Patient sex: M
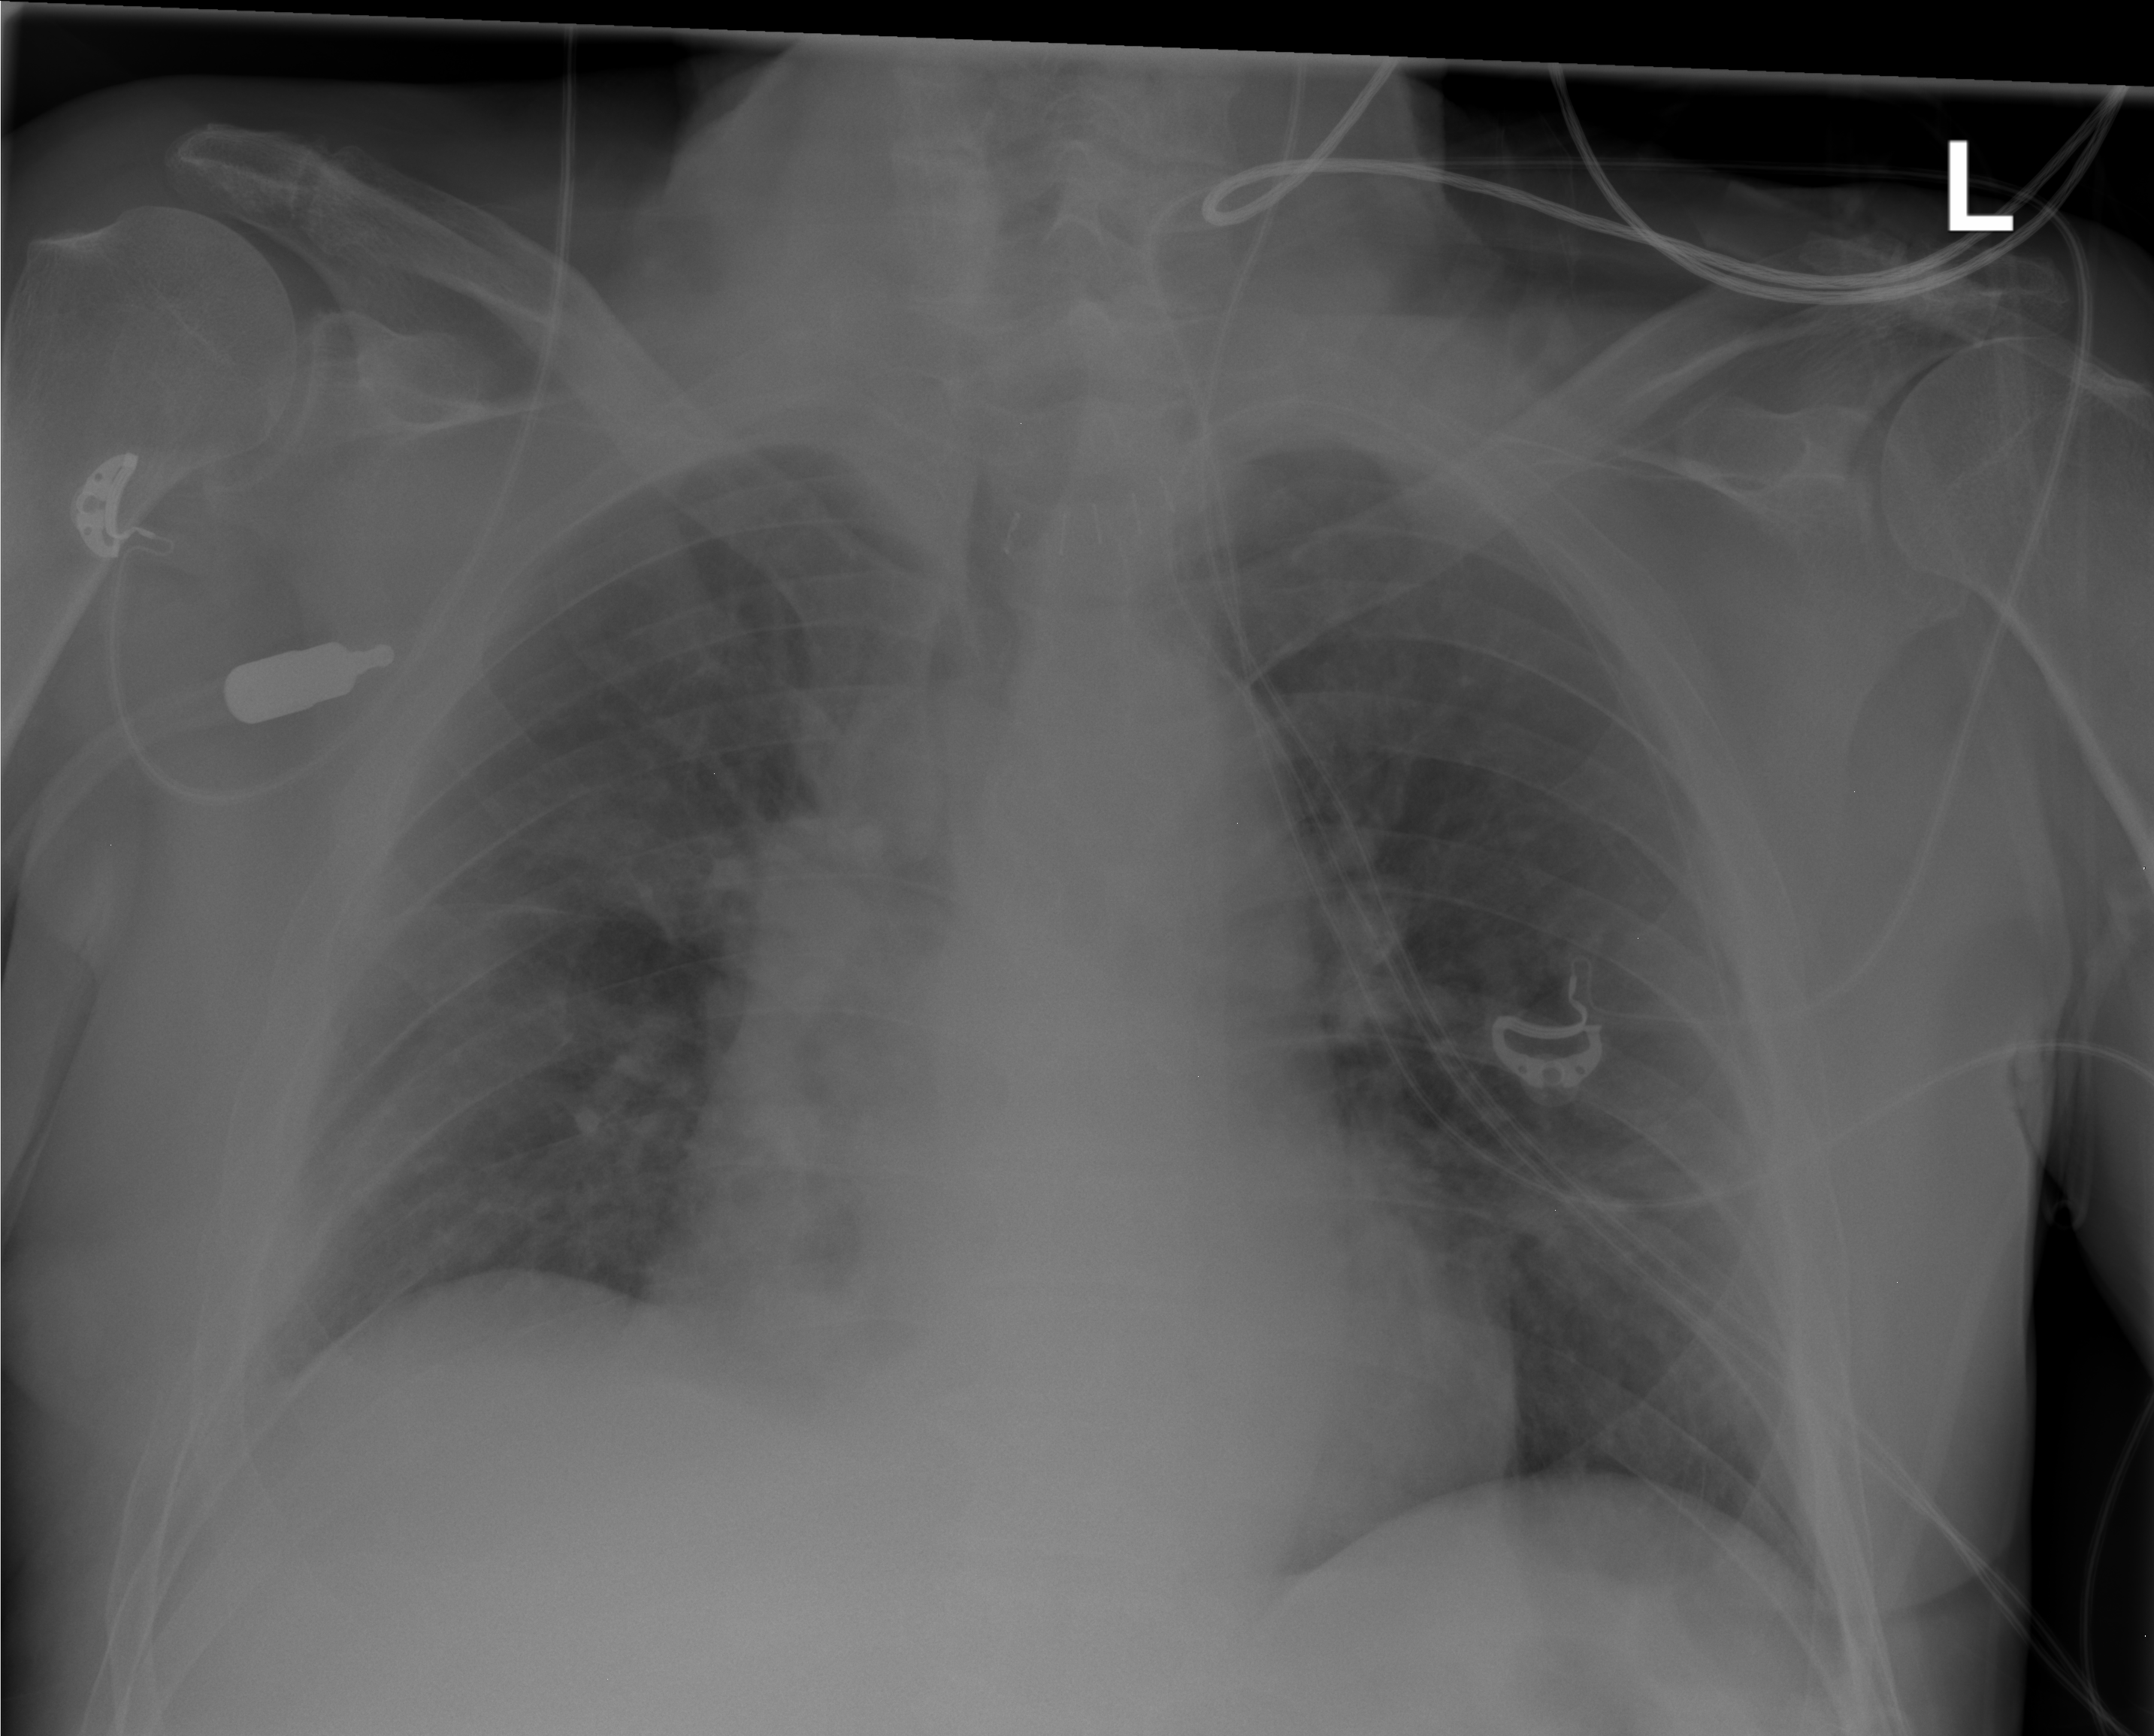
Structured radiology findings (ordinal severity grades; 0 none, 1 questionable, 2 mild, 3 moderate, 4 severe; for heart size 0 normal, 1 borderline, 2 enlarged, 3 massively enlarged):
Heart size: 0
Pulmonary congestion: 0
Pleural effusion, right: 2
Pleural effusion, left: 0
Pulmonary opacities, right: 2
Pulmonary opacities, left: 0
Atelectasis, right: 2
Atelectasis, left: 0